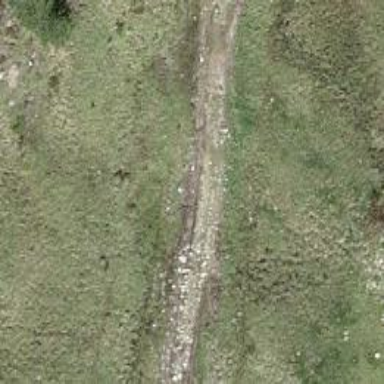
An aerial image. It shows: Track with very rough surface.